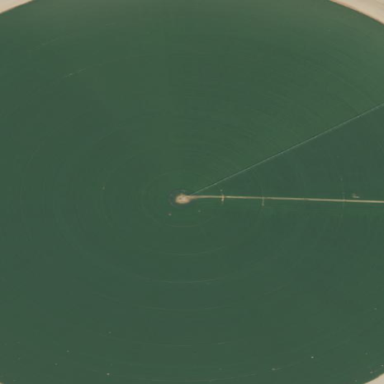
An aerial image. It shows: Farmland with pivot irrigation system.